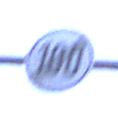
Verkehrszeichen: EndeGeschwindigkeit100
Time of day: SunriseSunset
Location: Outdoor (Urban)
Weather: Overcast
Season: NotSpecified
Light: Natural